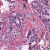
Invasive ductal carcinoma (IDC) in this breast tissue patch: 1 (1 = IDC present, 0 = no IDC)